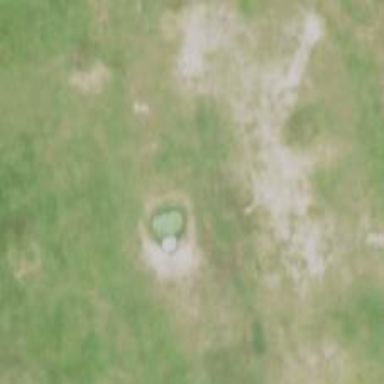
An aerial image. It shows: Grassy area designated as driving range for golf.